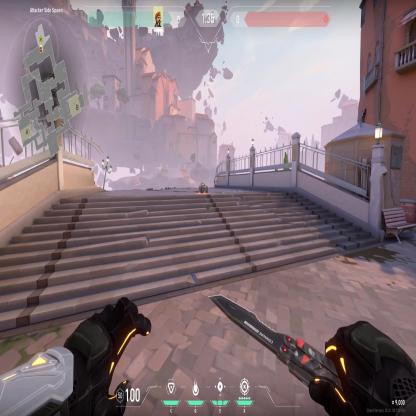
Label: dropped spike